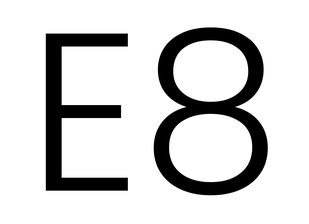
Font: Poppins-Light